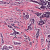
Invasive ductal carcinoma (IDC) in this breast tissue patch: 1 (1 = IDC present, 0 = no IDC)